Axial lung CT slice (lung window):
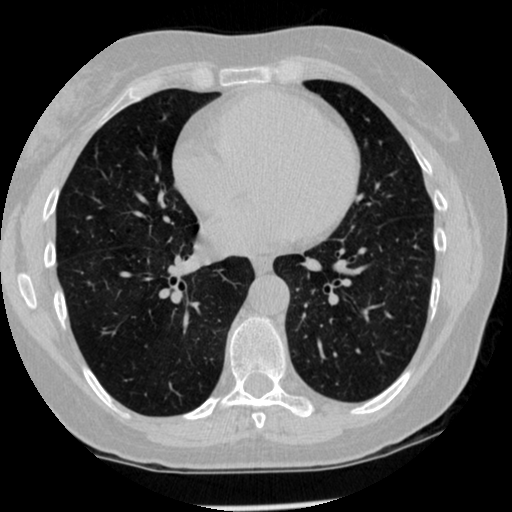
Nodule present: no